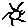
Label: sun